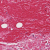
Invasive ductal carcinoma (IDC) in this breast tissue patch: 0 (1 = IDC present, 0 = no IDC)